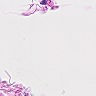
Metastatic tissue present: no